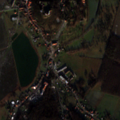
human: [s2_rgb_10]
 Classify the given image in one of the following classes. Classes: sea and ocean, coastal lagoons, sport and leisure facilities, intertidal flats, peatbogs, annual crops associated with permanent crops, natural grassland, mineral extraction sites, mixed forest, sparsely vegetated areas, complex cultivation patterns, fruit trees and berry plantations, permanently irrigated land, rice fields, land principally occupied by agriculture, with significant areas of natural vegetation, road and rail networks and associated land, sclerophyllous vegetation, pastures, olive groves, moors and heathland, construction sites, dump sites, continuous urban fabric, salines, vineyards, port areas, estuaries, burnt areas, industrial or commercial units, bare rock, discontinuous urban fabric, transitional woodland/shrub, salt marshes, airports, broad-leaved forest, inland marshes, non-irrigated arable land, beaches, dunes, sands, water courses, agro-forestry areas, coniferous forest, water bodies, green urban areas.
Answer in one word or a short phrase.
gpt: discontinuous urban fabric, non-irrigated arable land, complex cultivation patterns, land principally occupied by agriculture, with significant areas of natural vegetation, mixed forest, water bodies